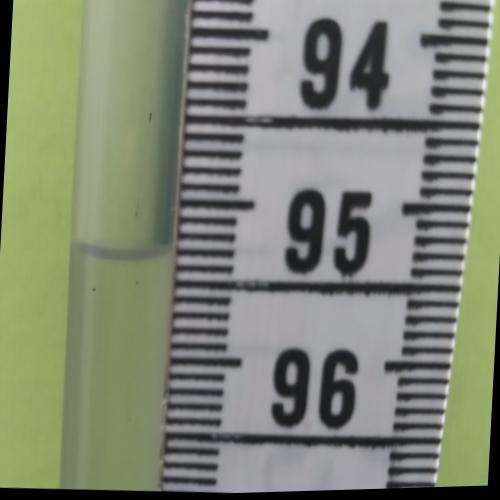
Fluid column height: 95.3 cm